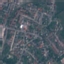
Land use / land cover: Residential